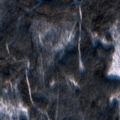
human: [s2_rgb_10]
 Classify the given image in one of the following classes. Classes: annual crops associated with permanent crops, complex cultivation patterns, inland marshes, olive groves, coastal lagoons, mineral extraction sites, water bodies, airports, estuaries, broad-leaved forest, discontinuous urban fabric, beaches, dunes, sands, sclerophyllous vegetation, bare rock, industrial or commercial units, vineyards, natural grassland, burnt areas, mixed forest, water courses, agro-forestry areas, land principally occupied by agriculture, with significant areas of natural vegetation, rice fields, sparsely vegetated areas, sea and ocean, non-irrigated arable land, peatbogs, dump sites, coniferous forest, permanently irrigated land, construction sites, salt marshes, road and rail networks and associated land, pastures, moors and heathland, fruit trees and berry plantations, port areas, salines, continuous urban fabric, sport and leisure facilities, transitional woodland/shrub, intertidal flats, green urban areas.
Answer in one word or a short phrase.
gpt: coniferous forest